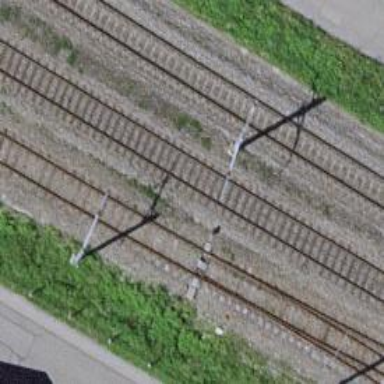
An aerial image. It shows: Railway switch.